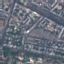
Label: Residential